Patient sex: M
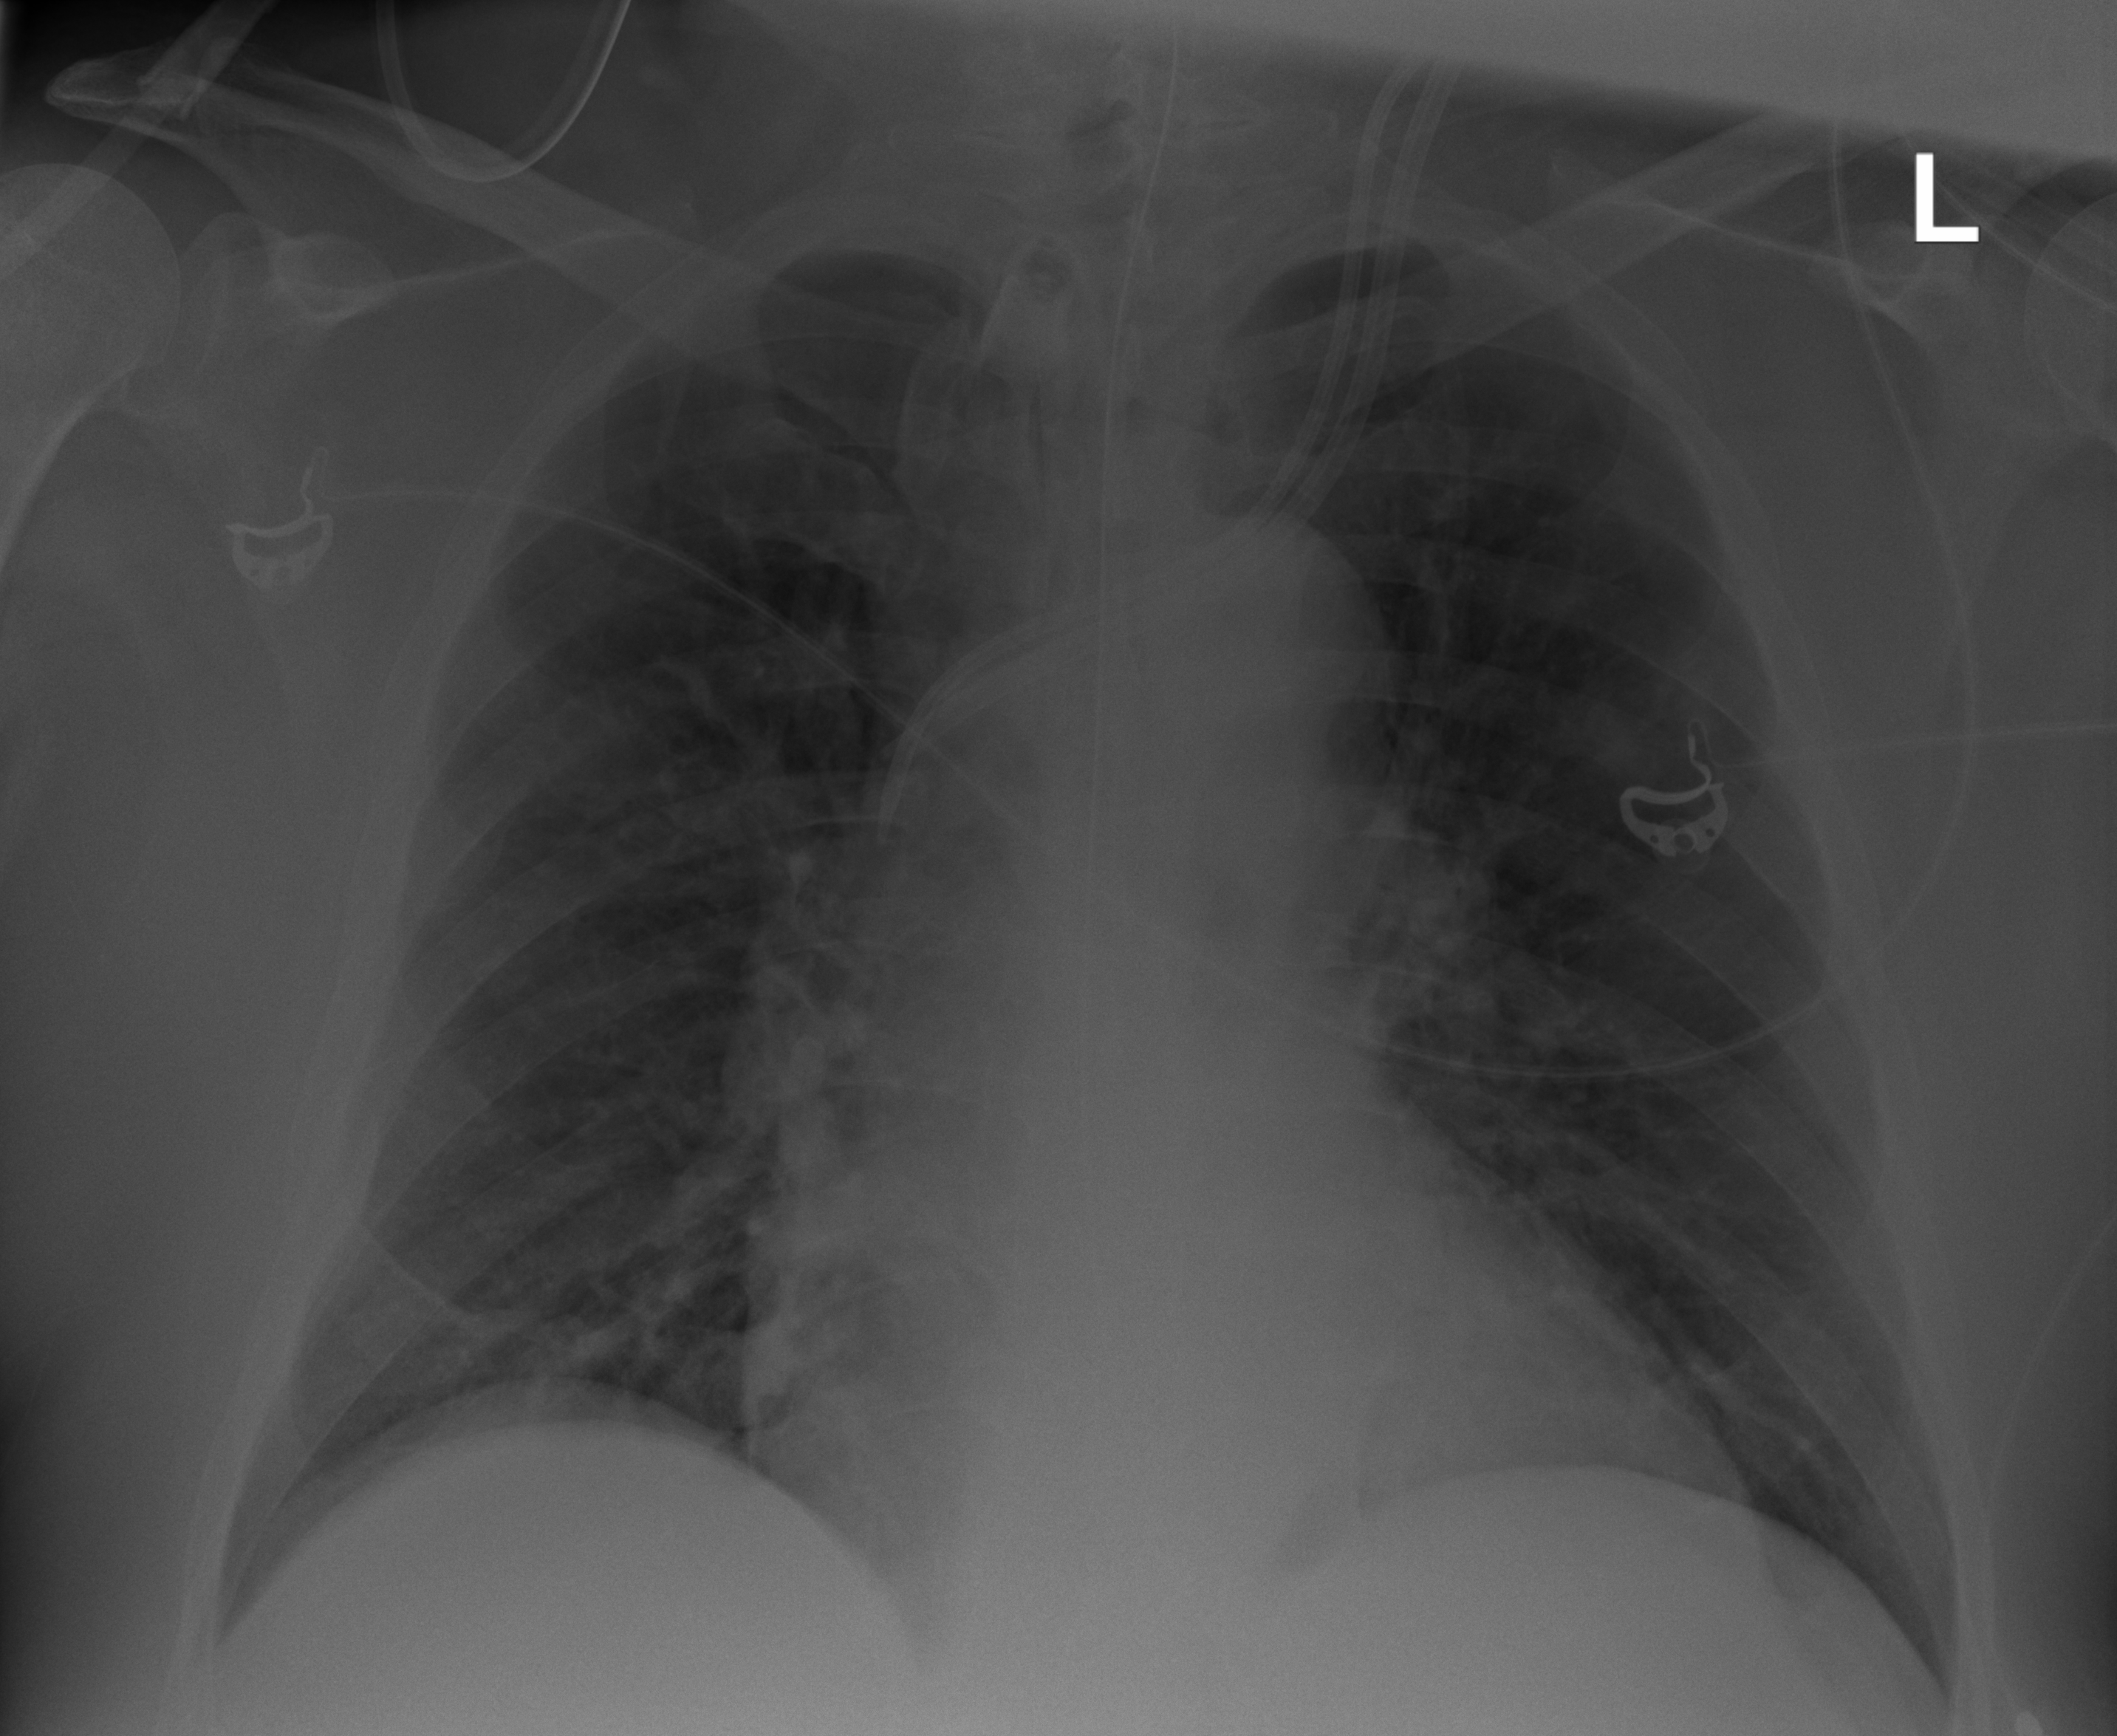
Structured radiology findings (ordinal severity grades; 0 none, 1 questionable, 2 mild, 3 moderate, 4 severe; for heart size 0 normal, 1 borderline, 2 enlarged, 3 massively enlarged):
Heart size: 1
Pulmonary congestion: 0
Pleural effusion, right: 0
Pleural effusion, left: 0
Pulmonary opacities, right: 2
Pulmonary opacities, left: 2
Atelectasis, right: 1
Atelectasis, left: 1